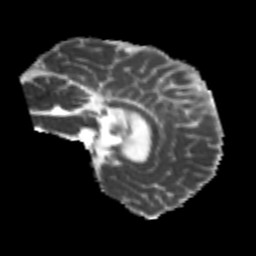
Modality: MD
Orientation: sagittal
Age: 23
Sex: female
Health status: healthy
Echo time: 0.074 s